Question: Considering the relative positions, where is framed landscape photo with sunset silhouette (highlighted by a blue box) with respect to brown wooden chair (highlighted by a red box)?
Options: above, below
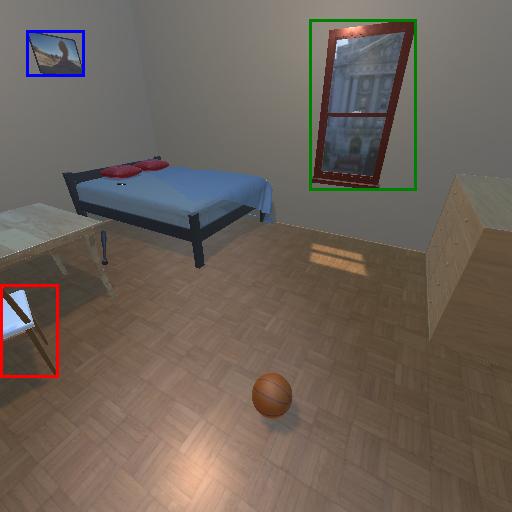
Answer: above